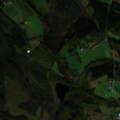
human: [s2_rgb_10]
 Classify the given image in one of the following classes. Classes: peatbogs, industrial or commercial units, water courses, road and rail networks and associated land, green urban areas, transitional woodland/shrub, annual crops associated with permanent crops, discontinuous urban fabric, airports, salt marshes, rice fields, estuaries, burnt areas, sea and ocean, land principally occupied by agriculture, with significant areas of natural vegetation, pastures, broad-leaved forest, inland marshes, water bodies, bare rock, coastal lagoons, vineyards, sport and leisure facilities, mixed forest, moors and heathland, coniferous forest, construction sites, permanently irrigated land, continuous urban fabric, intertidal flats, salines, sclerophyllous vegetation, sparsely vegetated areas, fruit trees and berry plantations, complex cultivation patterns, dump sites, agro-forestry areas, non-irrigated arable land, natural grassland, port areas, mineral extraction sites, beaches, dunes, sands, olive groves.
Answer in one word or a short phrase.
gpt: non-irrigated arable land, land principally occupied by agriculture, with significant areas of natural vegetation, coniferous forest, mixed forest